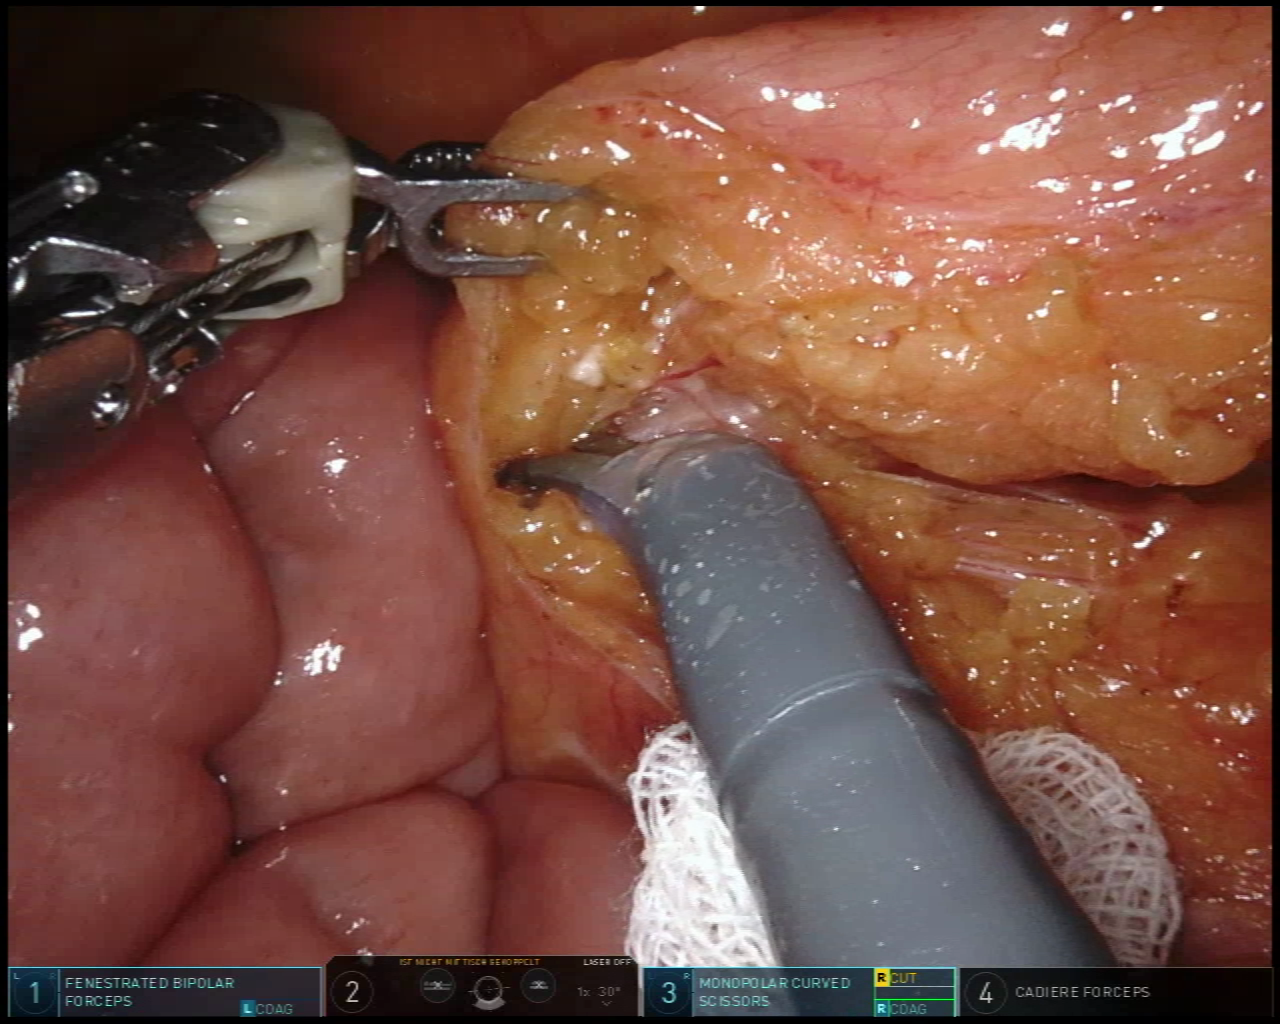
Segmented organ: inferior_mesenteric_artery
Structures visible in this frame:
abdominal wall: no
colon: no
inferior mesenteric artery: yes
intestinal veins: no
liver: no
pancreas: no
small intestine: yes
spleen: no
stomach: no
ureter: no
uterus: no
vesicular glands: no